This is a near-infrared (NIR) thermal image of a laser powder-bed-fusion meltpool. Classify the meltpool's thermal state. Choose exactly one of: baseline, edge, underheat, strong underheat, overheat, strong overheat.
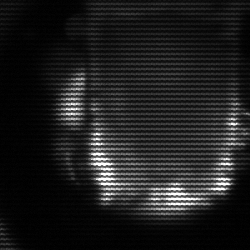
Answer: baseline